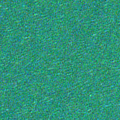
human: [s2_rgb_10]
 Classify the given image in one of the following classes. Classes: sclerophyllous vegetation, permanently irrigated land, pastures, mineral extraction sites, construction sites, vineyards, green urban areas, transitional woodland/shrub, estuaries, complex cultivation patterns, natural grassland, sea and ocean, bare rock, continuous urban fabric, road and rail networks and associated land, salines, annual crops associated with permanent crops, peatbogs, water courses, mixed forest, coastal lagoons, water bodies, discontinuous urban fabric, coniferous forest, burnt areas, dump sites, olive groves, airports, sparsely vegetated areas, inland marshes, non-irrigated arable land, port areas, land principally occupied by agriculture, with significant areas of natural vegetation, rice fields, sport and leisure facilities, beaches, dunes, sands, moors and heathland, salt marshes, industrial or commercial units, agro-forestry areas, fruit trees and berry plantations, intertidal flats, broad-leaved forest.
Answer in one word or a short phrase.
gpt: sea and ocean